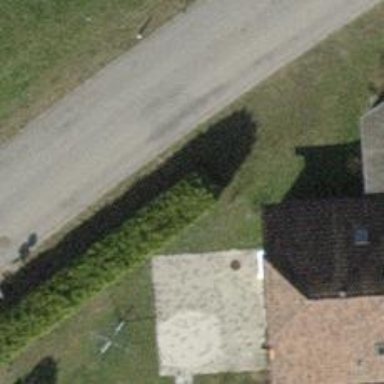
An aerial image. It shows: Hedge acting as barrier.